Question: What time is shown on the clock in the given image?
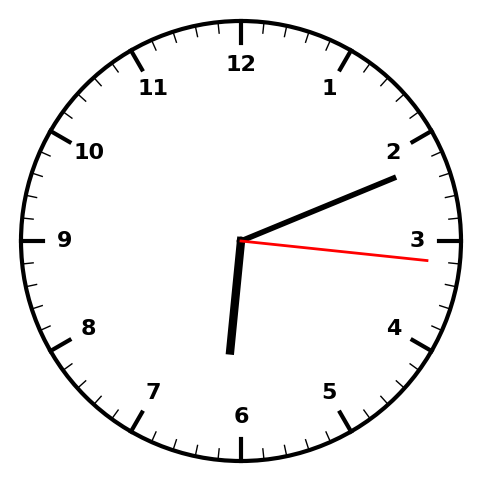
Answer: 06:11:16